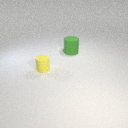
small yellow rubber cylinder to the left of large green rubber cylinder